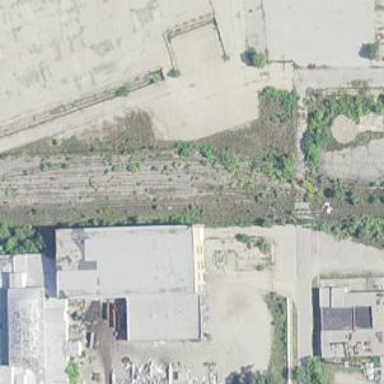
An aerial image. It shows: Disused railway.